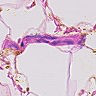
Metastatic tissue present: no